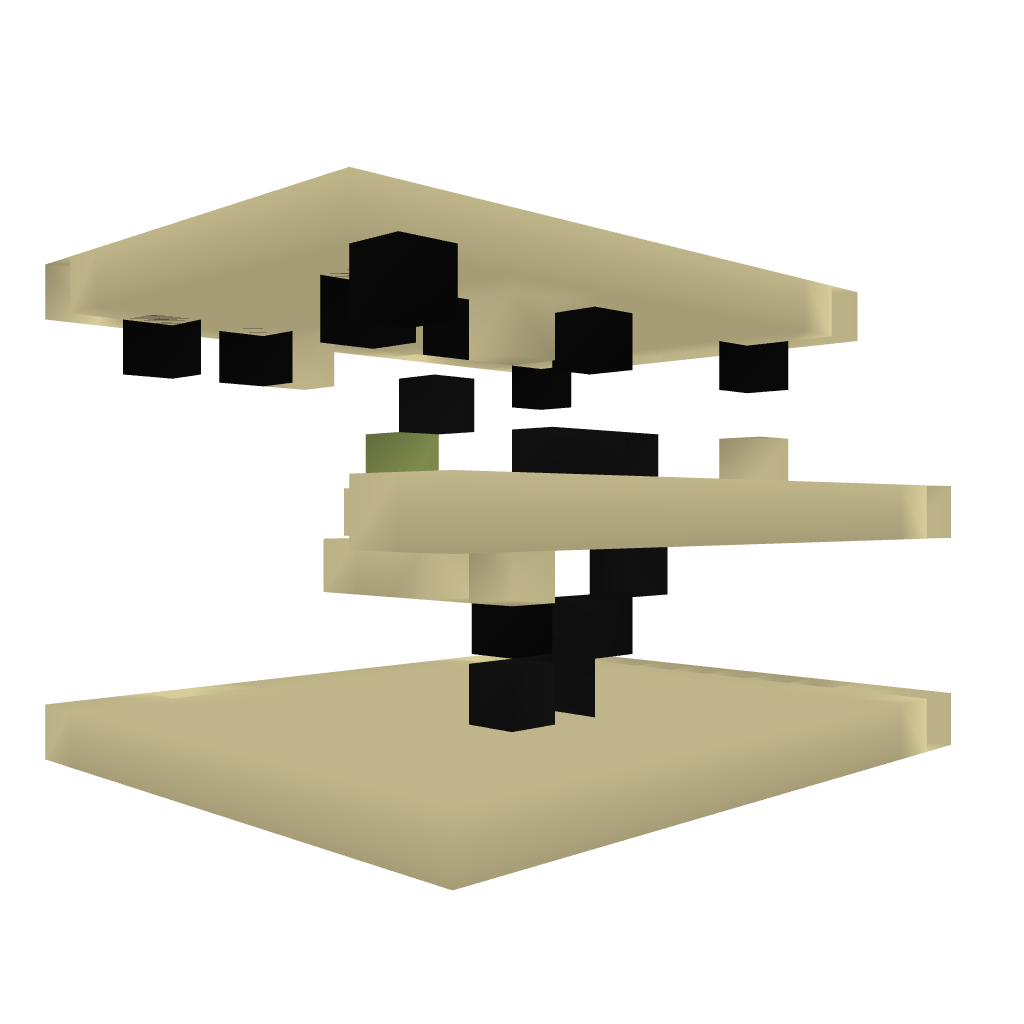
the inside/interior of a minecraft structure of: Small Redstone House